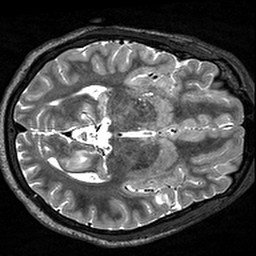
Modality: T2w
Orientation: axial
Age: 25
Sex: male
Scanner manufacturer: siemens
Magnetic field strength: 3 T
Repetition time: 3.2 s
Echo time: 0.567 s